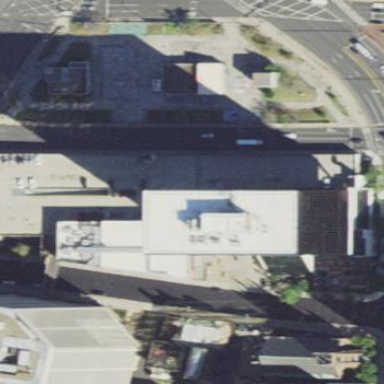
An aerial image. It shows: Multi-storey parking building.